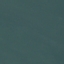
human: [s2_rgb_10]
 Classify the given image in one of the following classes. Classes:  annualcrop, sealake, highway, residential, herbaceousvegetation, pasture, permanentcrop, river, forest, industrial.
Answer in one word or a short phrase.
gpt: SeaLake